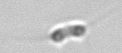
Label: Chaetoceros